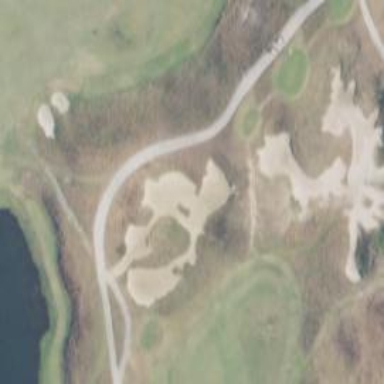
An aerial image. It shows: Golf bunker filled with sandy terrain.